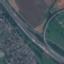
Label: Highway